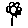
Label: flower